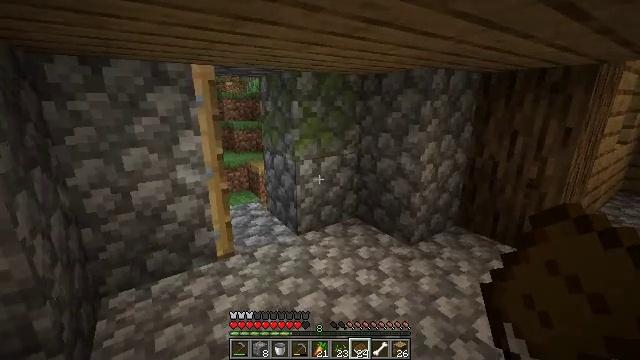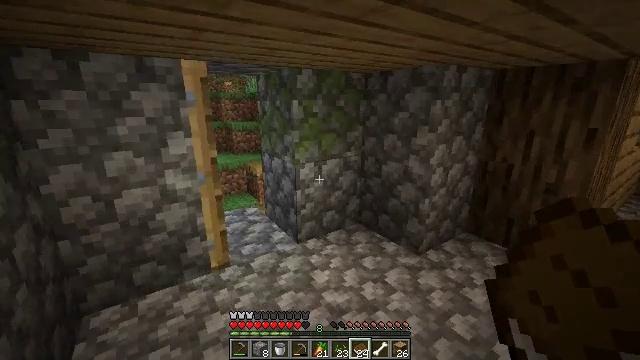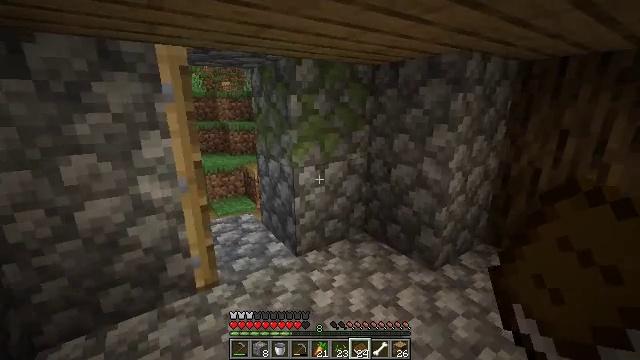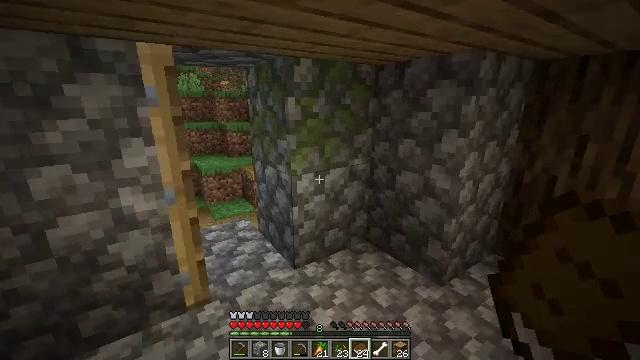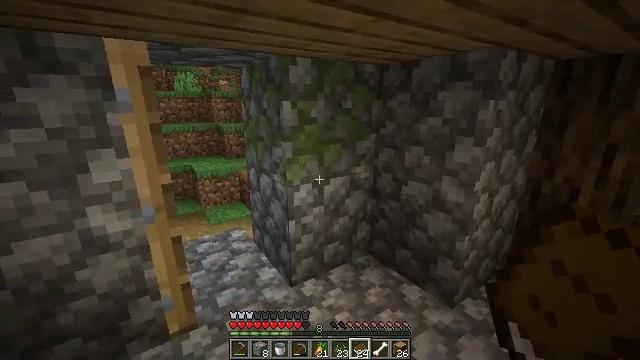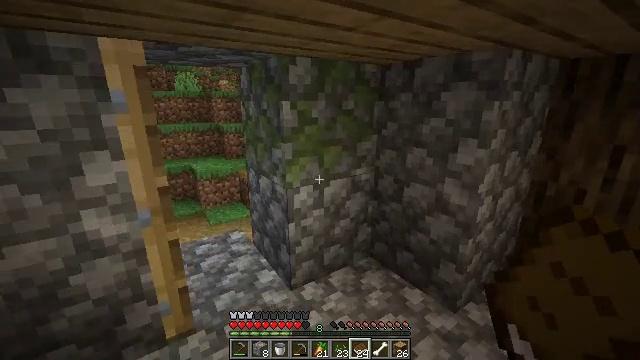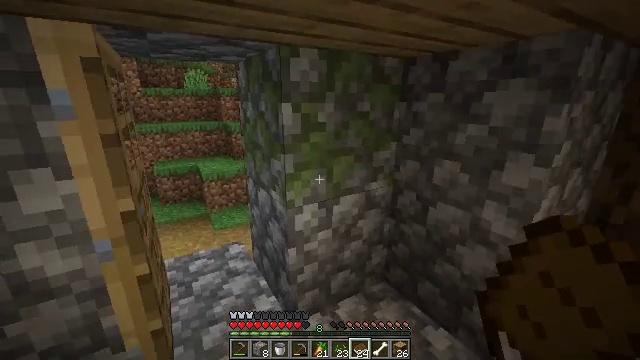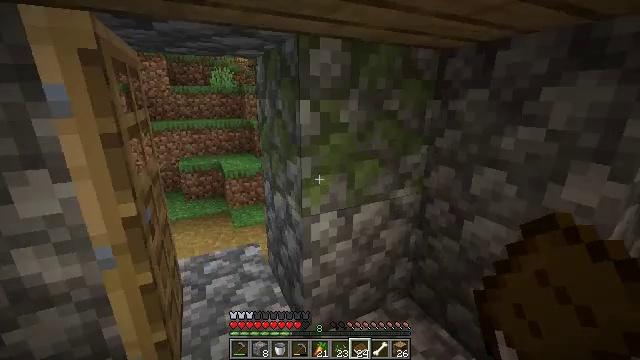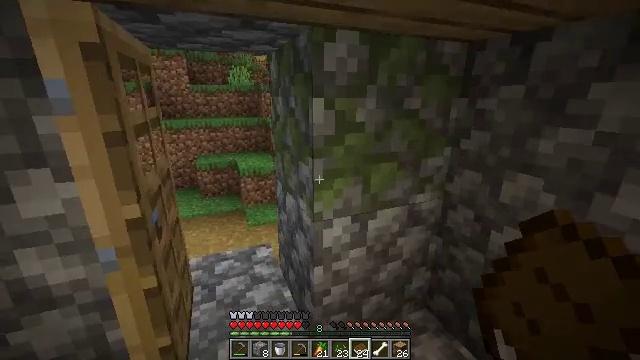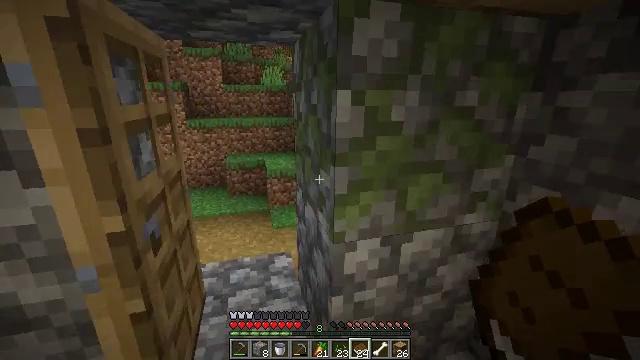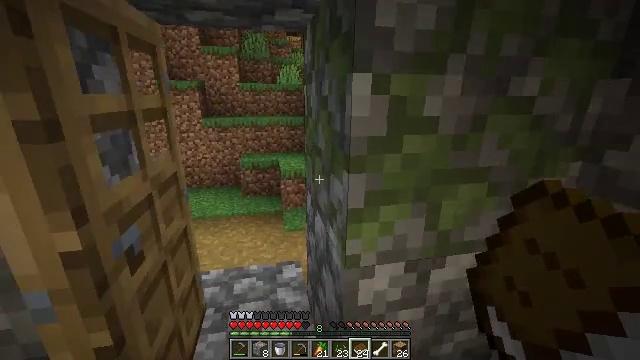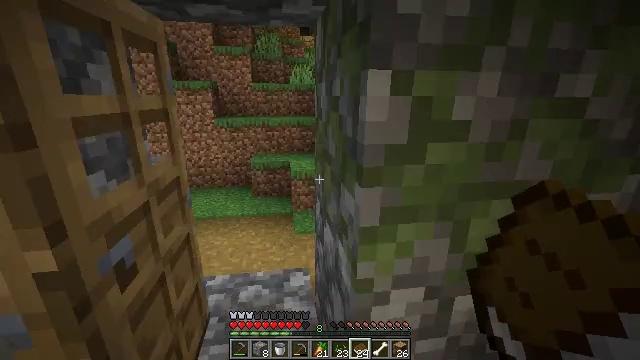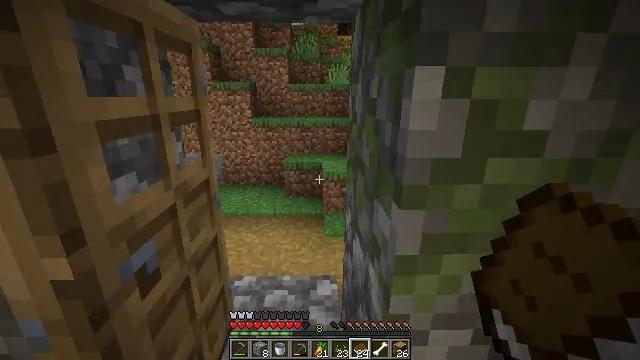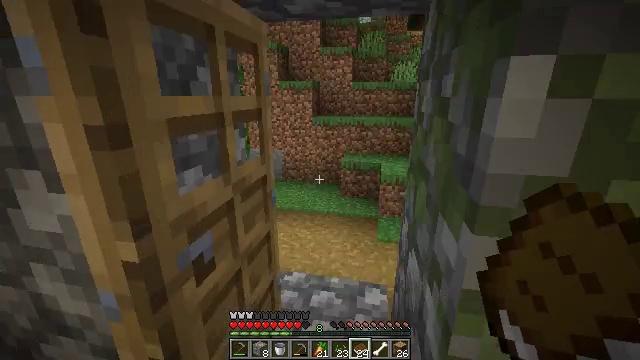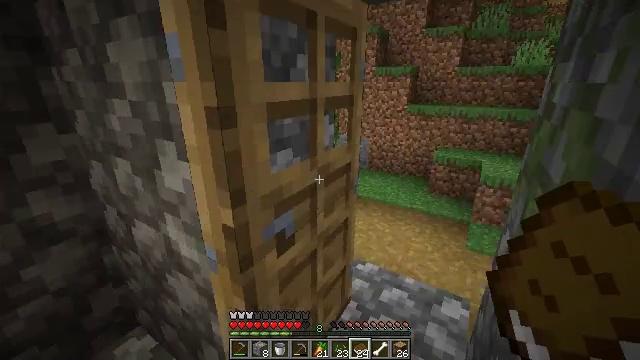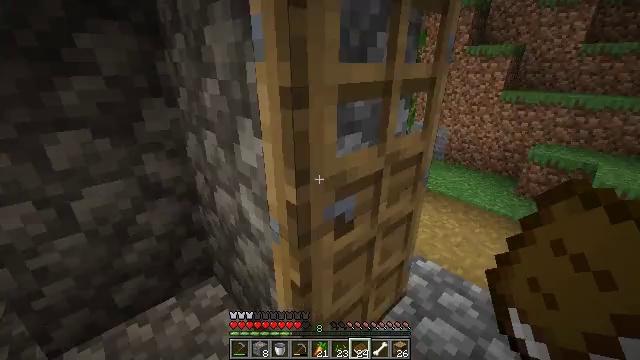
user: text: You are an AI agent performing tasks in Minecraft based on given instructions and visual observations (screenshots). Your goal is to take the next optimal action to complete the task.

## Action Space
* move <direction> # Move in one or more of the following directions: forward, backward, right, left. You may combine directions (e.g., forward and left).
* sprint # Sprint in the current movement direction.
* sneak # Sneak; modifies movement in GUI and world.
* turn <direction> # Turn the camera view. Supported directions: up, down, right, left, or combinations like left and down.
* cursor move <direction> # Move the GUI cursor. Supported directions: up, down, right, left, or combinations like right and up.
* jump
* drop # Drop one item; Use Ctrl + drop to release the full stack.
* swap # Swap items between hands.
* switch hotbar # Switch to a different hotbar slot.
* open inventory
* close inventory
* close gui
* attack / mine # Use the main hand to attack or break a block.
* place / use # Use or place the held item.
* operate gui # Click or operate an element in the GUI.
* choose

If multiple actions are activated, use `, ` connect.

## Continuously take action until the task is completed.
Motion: motion action
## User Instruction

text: Retrieve the lectern from the structure.
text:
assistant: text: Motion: move forward
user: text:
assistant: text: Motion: move forward
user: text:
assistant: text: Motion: move forward
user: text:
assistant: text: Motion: move forward
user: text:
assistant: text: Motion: move forward
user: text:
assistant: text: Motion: move forward, turn left
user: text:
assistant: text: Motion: move forward, turn left
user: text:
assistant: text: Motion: move forward, turn left
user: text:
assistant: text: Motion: move forward, turn left
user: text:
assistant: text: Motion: move forward, turn left
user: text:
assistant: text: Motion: turn left
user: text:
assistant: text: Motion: turn left
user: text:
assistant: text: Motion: turn left
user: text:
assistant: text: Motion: turn left and down
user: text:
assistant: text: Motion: turn left and down
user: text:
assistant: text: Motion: turn left and down
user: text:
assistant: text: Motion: turn left
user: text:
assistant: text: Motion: turn left and up
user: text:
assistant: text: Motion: turn left
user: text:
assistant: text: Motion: no_op
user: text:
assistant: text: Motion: move forward, turn left
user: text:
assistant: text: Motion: move forward, turn left and down
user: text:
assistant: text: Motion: move forward
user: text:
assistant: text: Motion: move forward
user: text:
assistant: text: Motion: move forward, turn left and down
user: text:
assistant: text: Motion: move forward, turn left
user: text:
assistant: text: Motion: move forward, turn left
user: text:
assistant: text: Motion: move forward
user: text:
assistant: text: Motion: move forward
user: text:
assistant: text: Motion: move forward